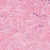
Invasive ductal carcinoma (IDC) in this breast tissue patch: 0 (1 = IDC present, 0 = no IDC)